Aerial crown-view tile of a tropical tree (Barro Colorado Island, Panama), acquired 20250124:
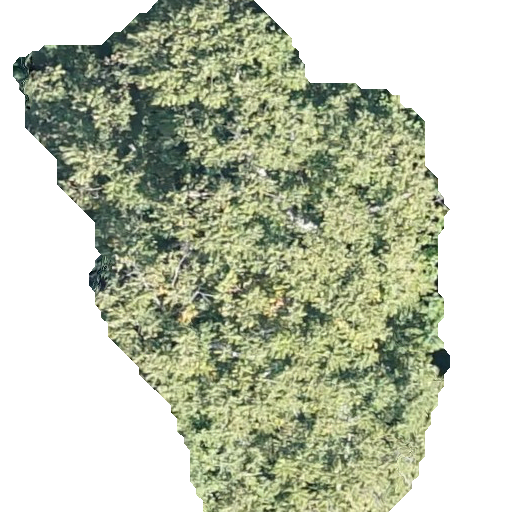
Species: Spondias radlkoferi
GBIF accepted scientific name: Spondias radlkoferi
Crown area: 234.563 m²